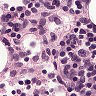
Metastatic tissue present: no